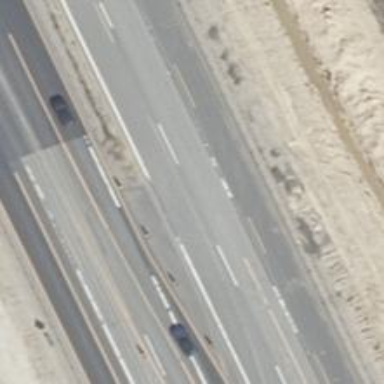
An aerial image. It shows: Asphalt motorway.